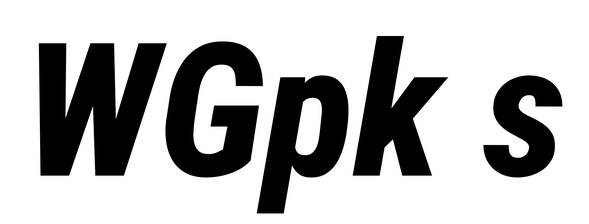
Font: Roboto-Italic_Condensed_ExtraBold_Italic